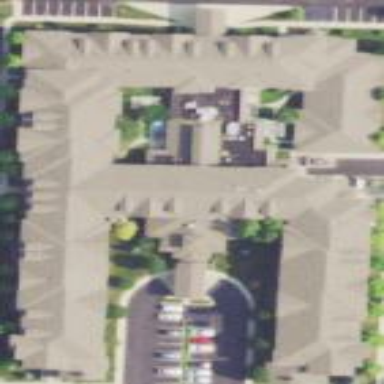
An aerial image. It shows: Building.